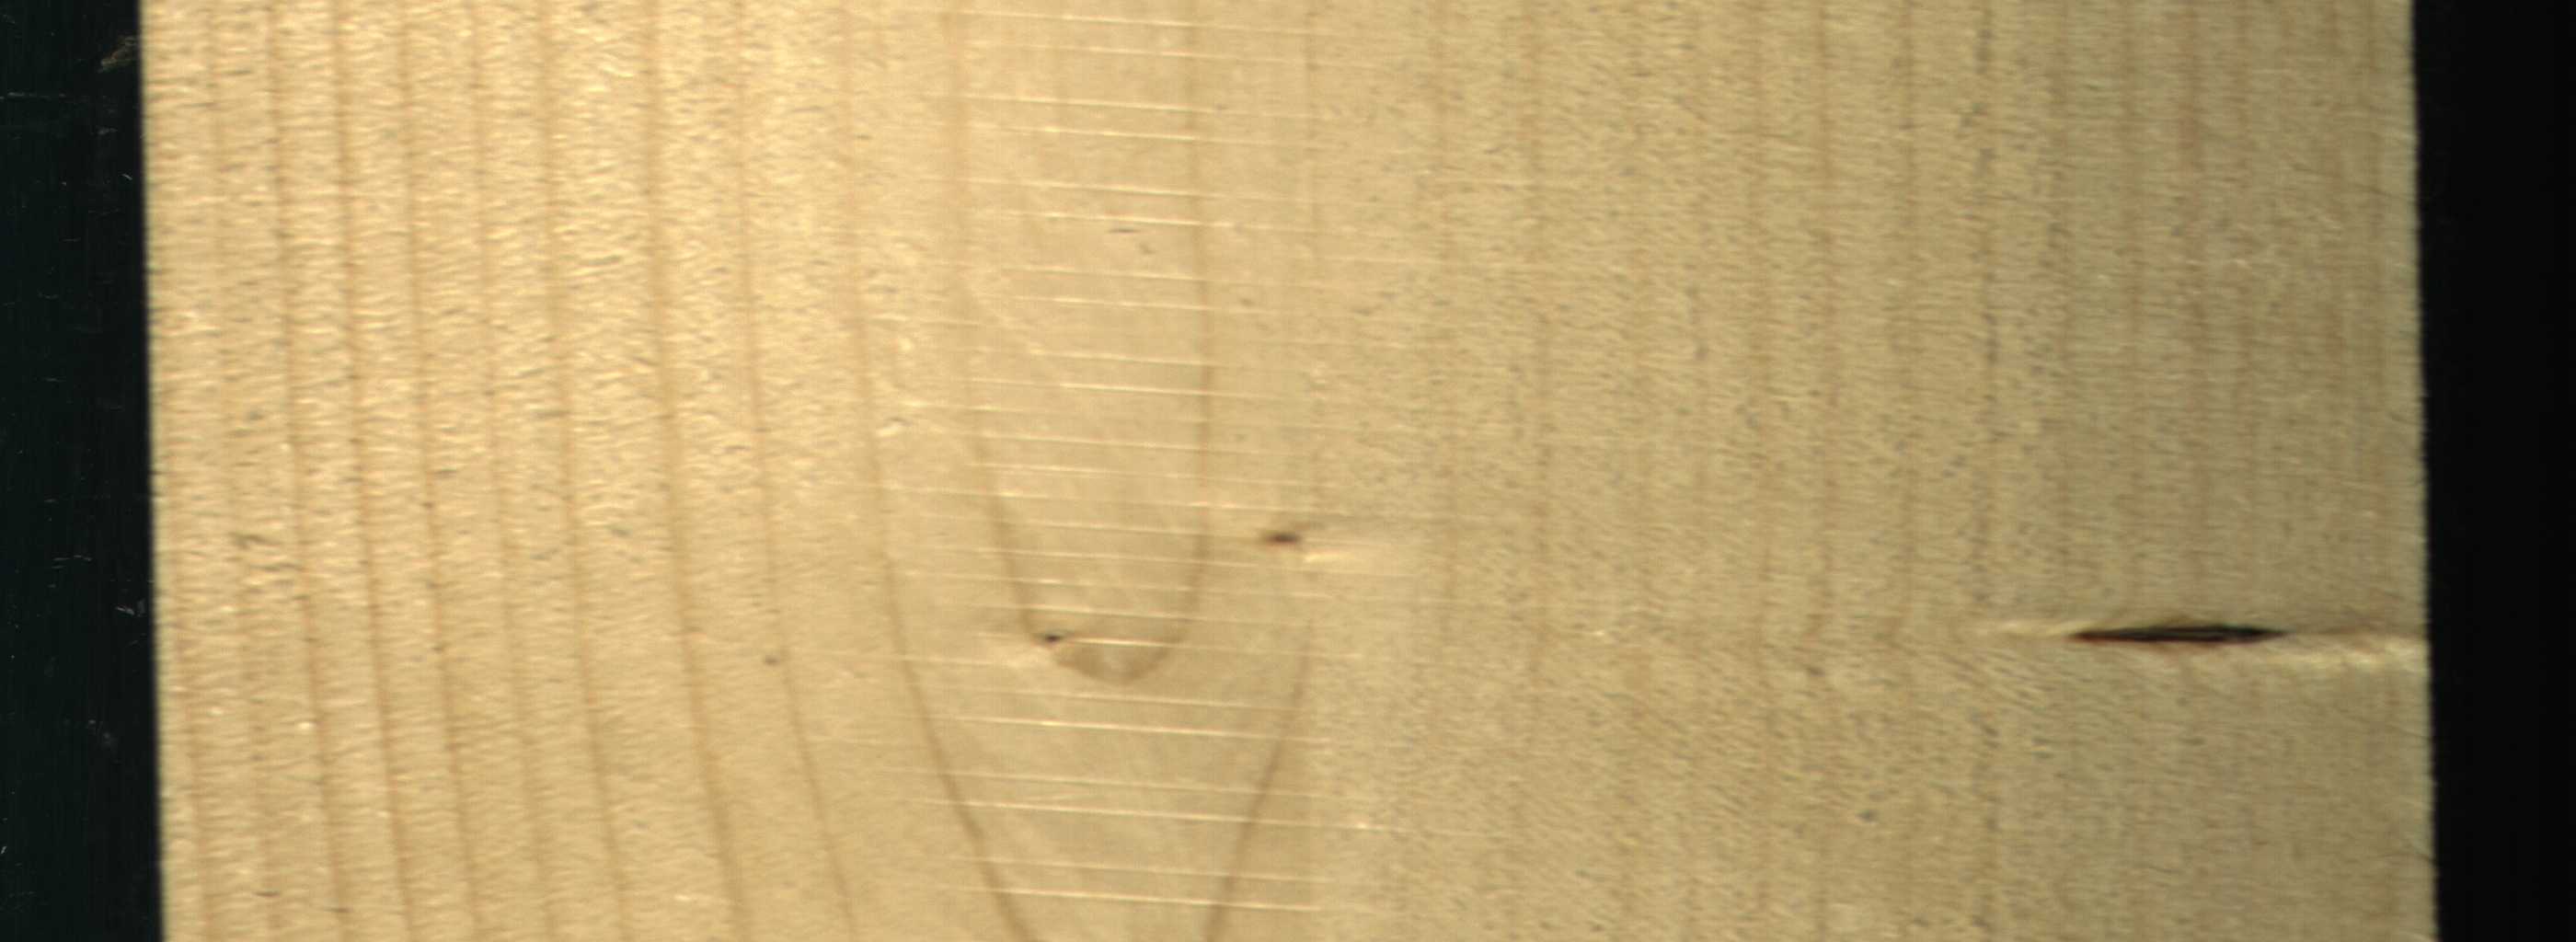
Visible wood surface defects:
Dead_Knot